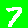
Digit: 7